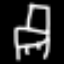
Label: chair